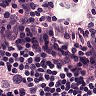
Metastatic tissue present: yes